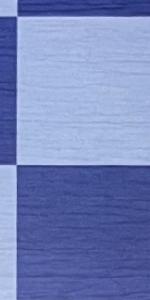
Label: Empty